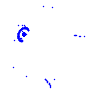
Particle: electron